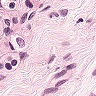
Metastatic tissue present: yes